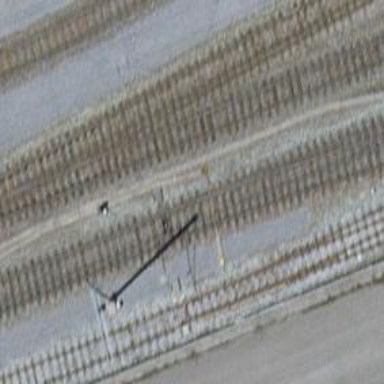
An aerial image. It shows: Railway with electrified contact lines.